Question: I checked out Tangram from App Store. How can I make this bevel effect on different shapes? What technology do I need create such a layout?
Do I need OpenGL ES or cocos2D maybe Quartz2D?

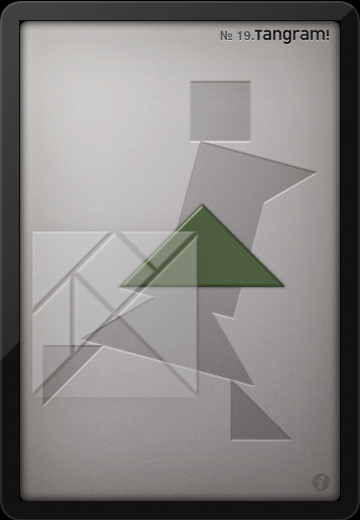
Answer: Actually I've documented the development process of tangram!, find it here: <URL>
At that time there was no option to render OpenGL polygons with anti-aliasing, so I made a demanding workaround to achieve the result (I wanted to add bump effect too, but later on I skipped). The point is in this post: <URL>
Funny.
Since than, you can easily render with anti-alias, and retina also a solution for that pain, so some polygon mesh, some shader for specular stuff, and there you go, or go with Cocos2D, as you mentioned, it has growing 3D support.